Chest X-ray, PA view. Patient: 37 years old, sex M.
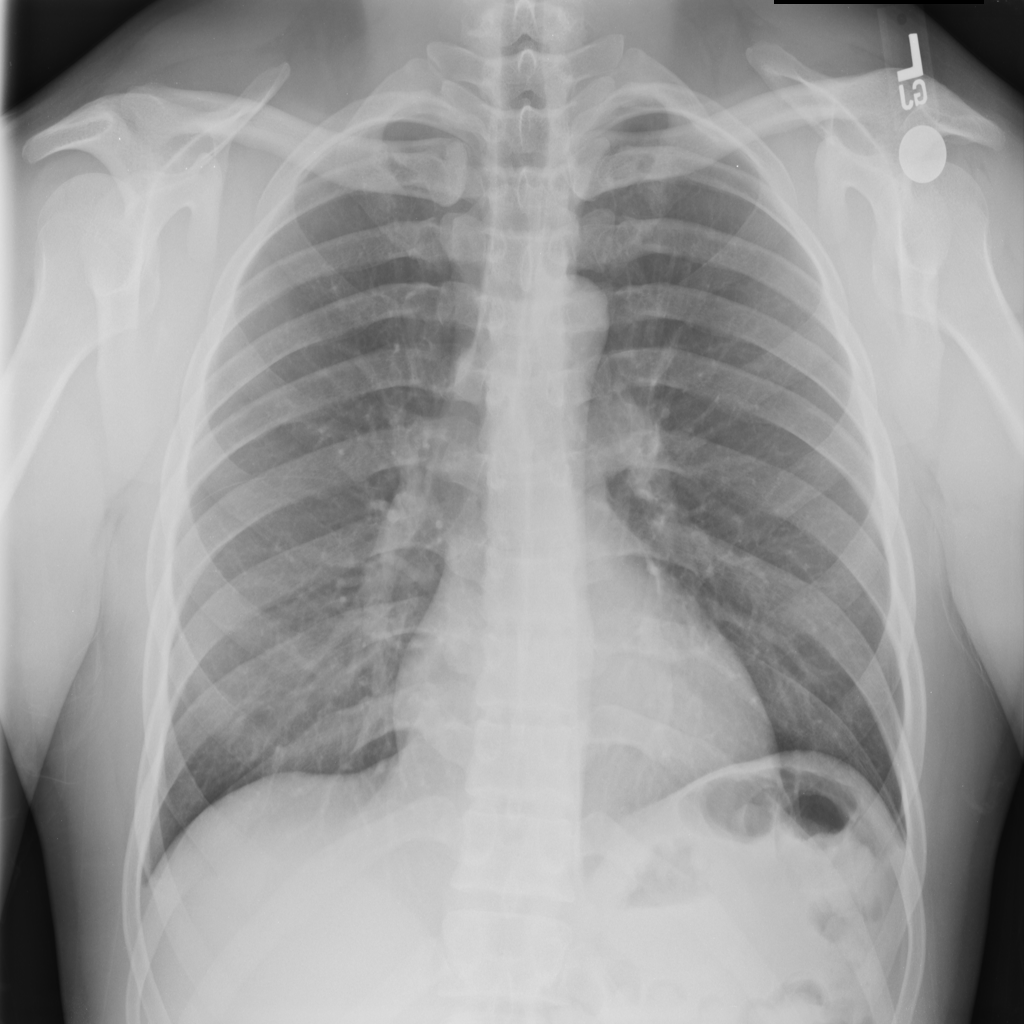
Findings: No Finding